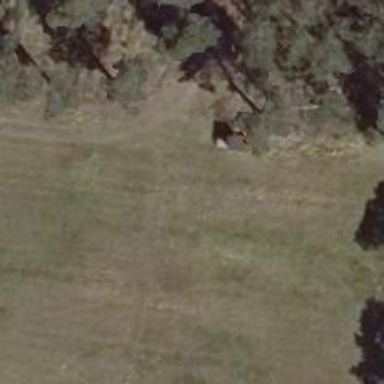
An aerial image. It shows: Hunting stand.